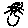
Label: cat